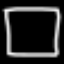
Label: square